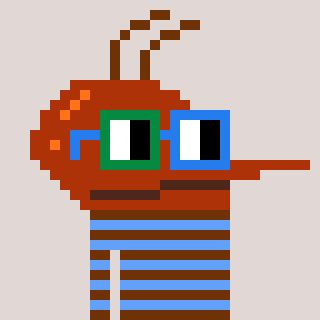
a pixel art character with square green and blue glasses, a mosquito-shaped head and a blue-colored body on a warm background